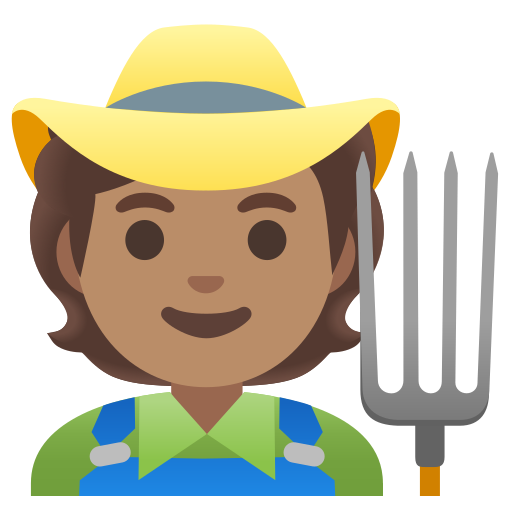
Emoji: 🧑🏽‍🌾